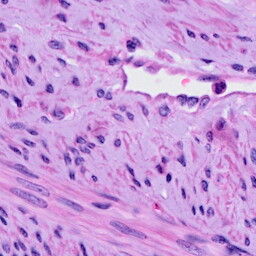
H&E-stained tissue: Cervix